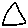
Label: triangle